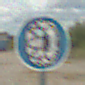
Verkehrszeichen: SchneekettenVorgeschrieben
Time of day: Midday
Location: Outdoor (Suburban)
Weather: PartlyCloudy
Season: Summer
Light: Natural